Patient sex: F
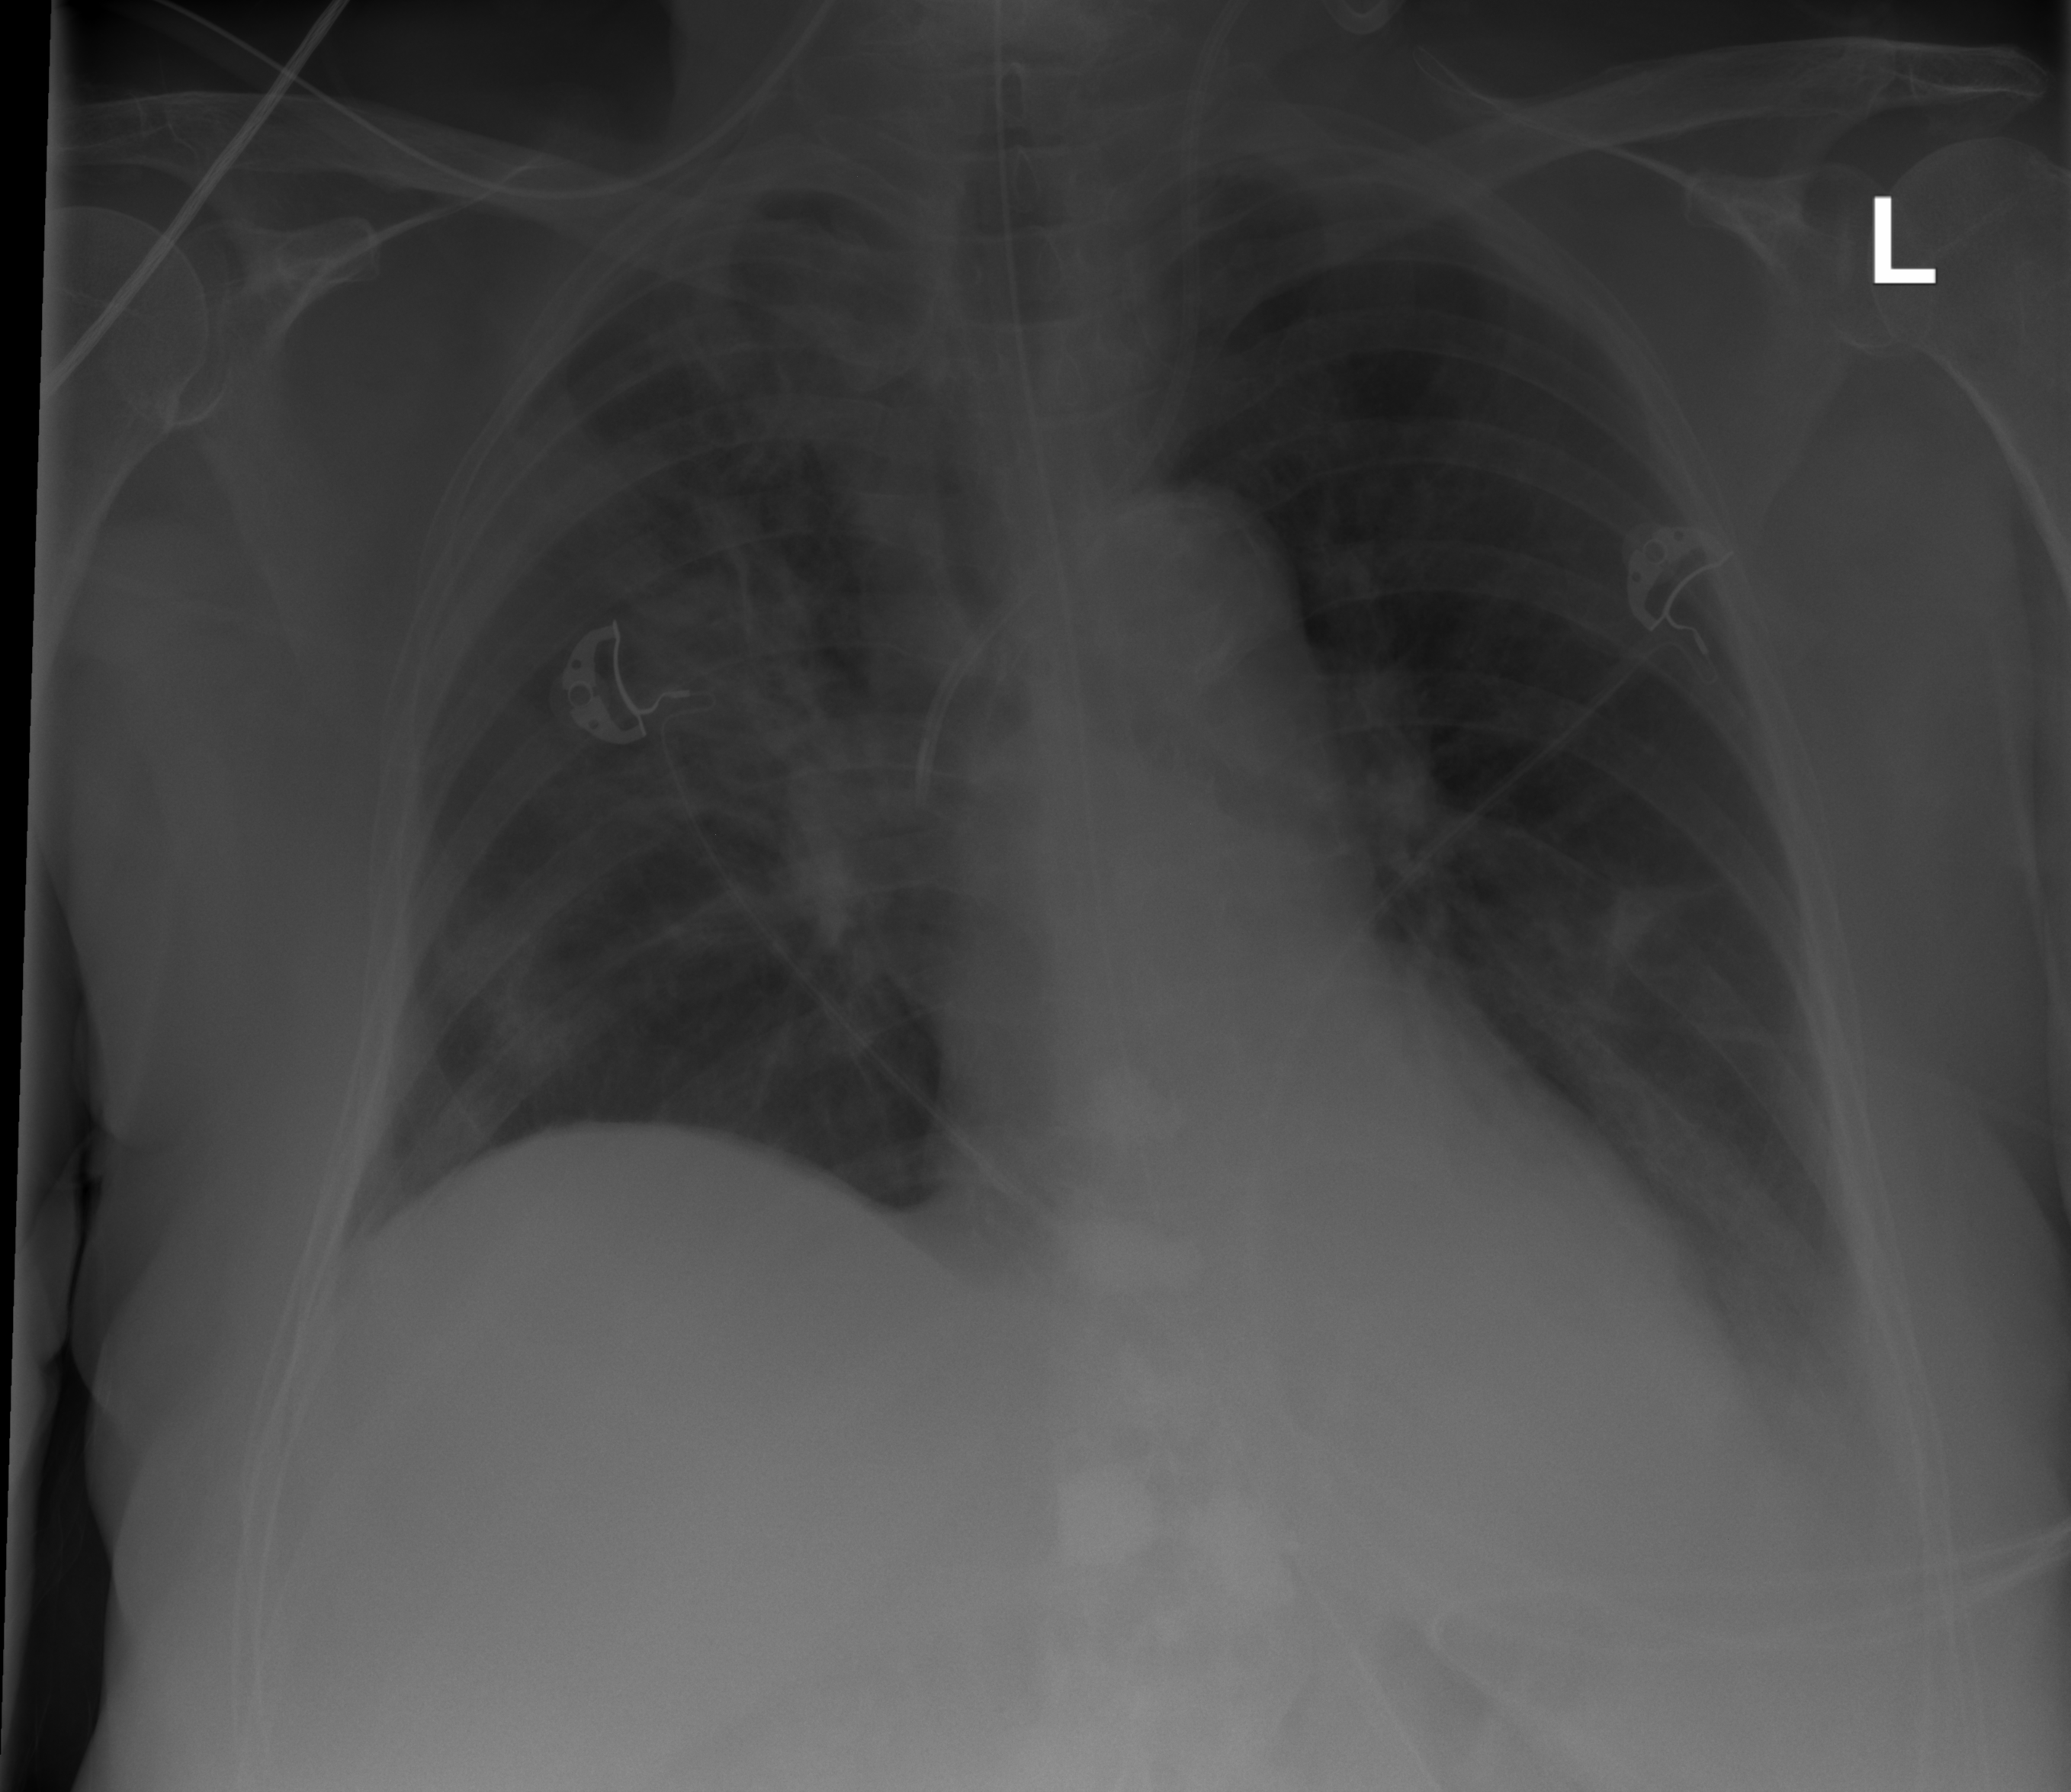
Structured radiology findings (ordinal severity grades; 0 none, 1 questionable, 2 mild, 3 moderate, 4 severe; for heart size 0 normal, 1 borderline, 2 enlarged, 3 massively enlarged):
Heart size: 0
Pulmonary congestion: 0
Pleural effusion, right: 0
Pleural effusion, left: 2
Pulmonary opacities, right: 2
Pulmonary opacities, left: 0
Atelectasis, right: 2
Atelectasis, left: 2